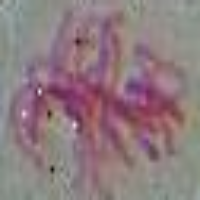
Label: metaphase